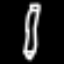
Label: pencil